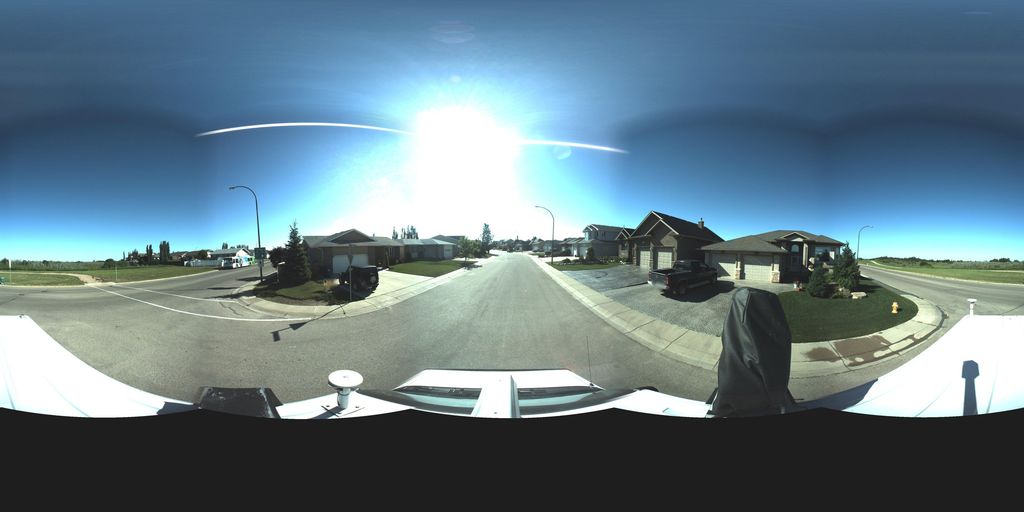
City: saskatoon